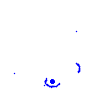
Particle: electron